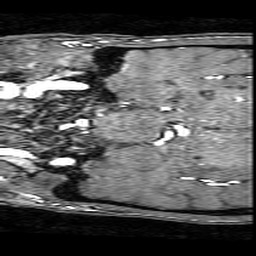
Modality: angio
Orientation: coronal
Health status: ill
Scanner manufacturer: philips
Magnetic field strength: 3 T
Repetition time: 0.01849 s
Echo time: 0.00343 s